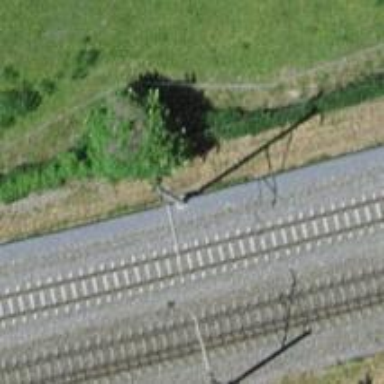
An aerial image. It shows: Power pole.